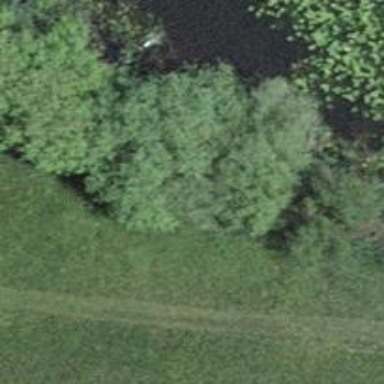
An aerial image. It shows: Shrub in its natural environment.